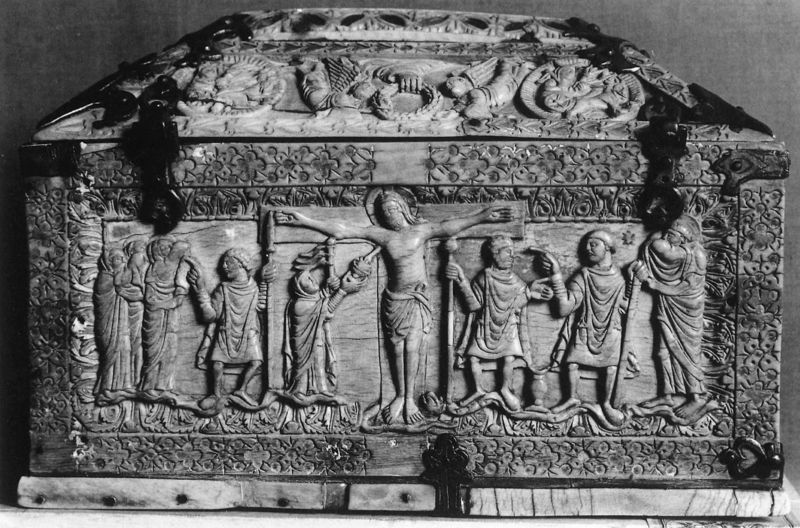
Titel: Elfenbeinkasten (Metz)
Institution: Braunschweig, Herzog Anton Ulrich-Museum
Schlagwörter: flügel, mann, menschen, holz, männer, blüten, ornament, rahmen, tod, engel, relief, fahne, lanze, soldaten, ornamente, verzierung, nieten, foto, truhe, deckel, dose, kreuz, kiste, kranz, schnitzerei, kasten, verziert, römer, sarg, nimbus, christus, jesus, kreuzigung, kruzifix, diskussion, schlüssel, beschlag, jünger, jesu, kästchen, reliquie, verzierungen, verschluss, elfenbein, gekreuzigter, apostel, schattule, ksten, schitzung